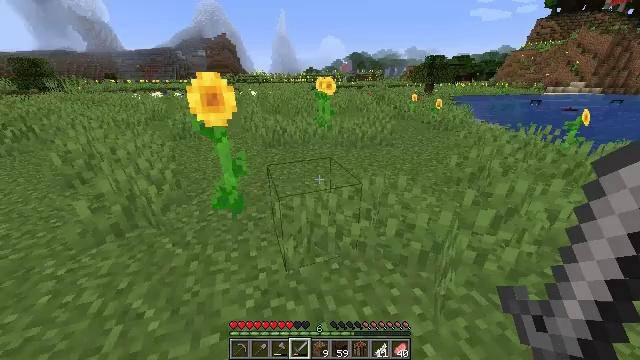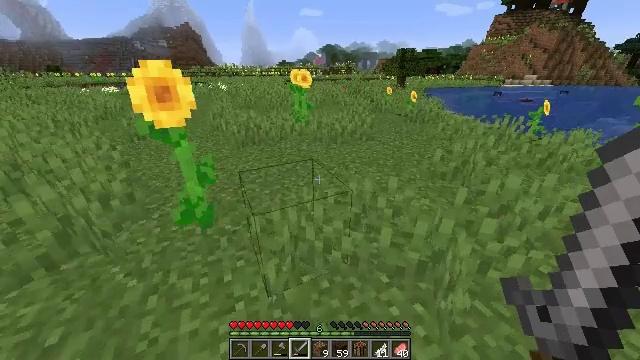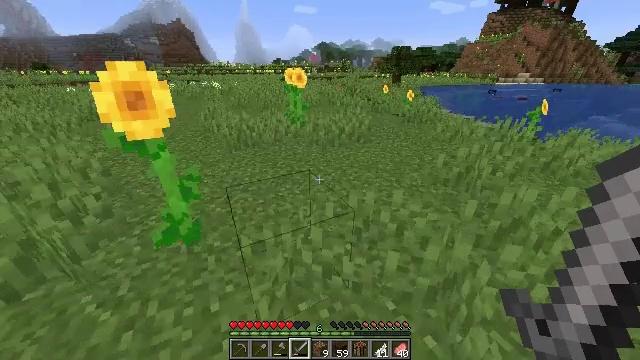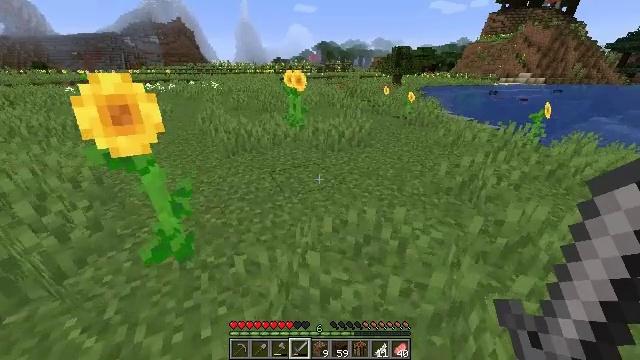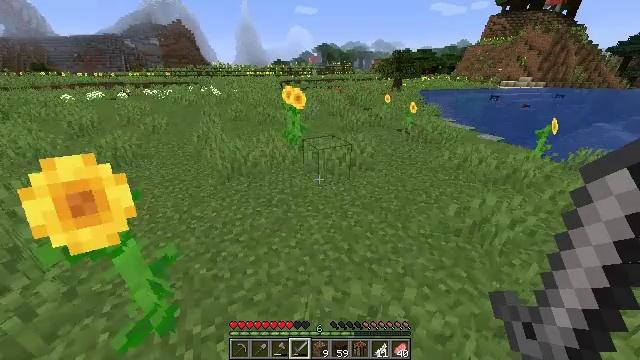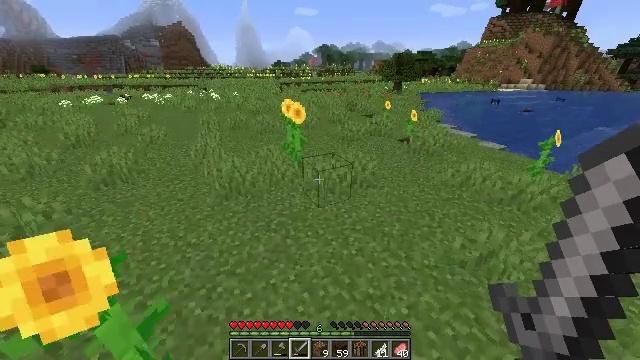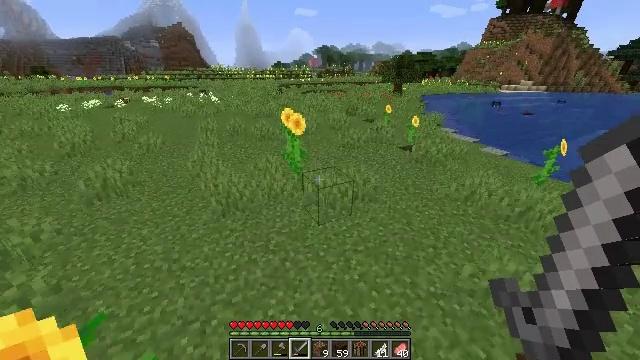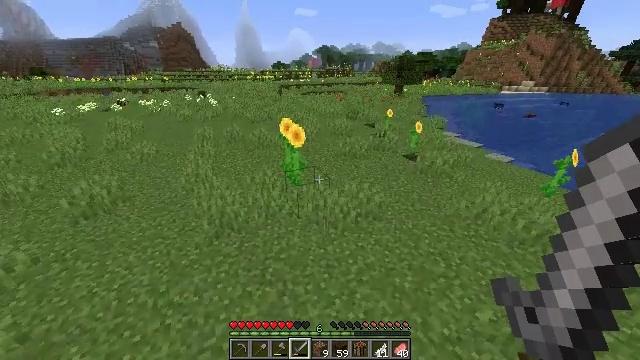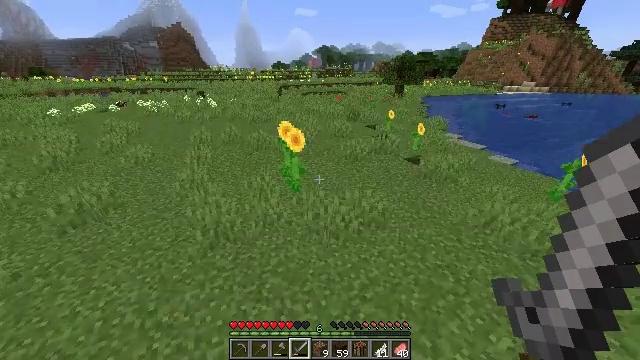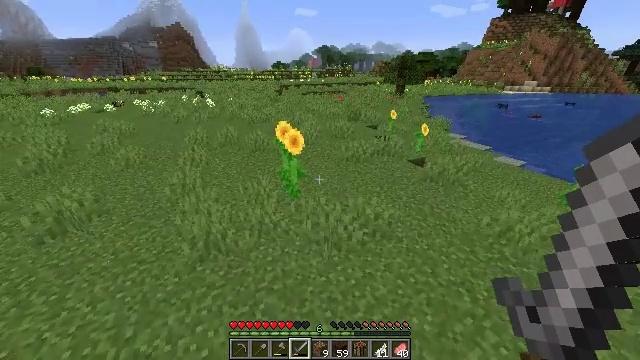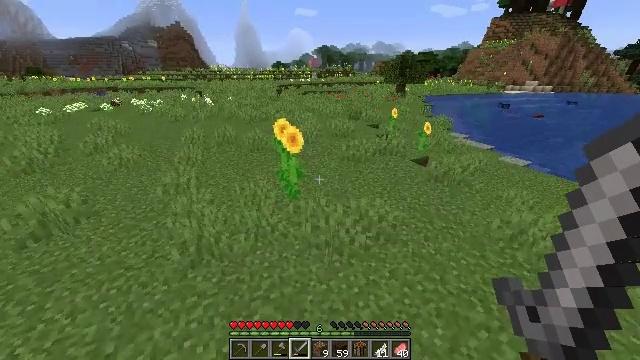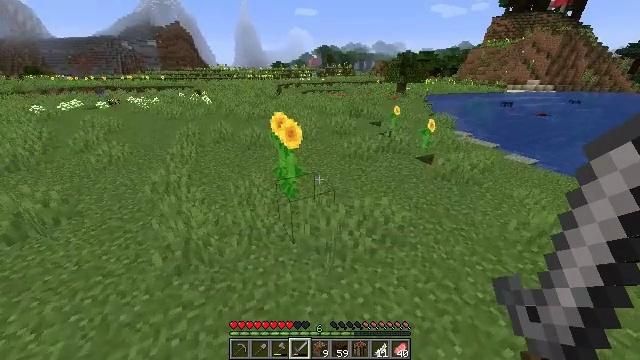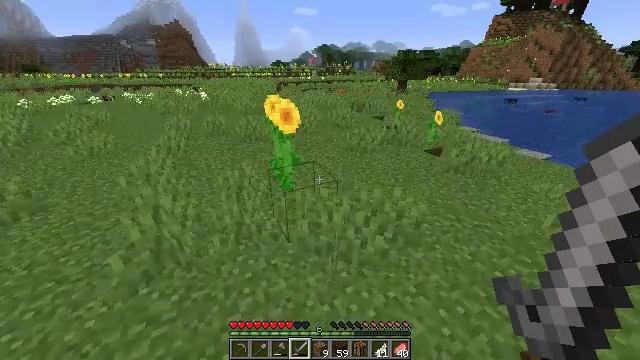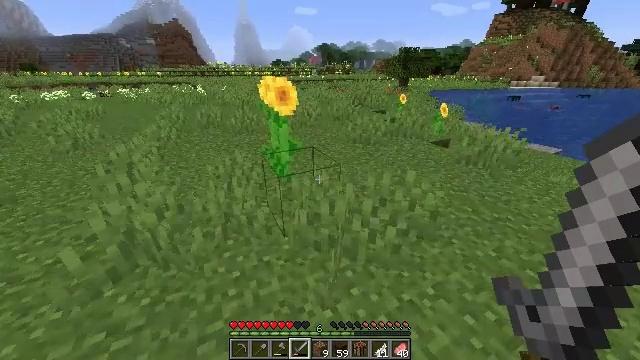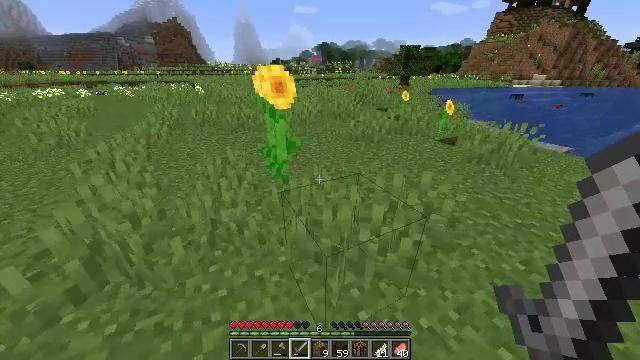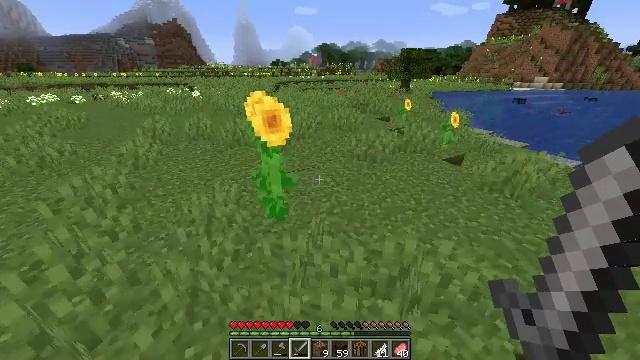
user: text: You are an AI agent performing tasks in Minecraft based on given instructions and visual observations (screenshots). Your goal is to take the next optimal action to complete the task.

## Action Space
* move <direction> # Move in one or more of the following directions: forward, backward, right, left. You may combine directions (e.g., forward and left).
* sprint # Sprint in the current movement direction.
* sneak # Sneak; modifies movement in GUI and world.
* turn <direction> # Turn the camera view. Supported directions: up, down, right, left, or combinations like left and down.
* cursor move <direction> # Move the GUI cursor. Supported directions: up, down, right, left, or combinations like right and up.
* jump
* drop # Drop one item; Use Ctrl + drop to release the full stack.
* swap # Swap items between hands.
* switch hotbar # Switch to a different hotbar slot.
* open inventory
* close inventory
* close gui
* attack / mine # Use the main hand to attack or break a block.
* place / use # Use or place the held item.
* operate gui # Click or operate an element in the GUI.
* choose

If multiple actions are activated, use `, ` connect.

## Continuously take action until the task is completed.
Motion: motion action
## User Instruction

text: Collect sunflower from the field.
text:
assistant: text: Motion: move forward, sprint, turn right and down
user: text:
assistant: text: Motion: move forward, sprint, turn right
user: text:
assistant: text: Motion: move forward, sprint, jump
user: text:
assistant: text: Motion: move forward, sprint, jump
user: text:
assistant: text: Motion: move forward, sprint, jump
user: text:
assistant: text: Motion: move forward, sprint, jump
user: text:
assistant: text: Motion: move forward, sprint, jump
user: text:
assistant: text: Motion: move forward, sprint, jump
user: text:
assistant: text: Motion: move forward, sprint, jump
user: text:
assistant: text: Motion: move forward, sprint, jump
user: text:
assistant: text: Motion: move forward, sprint, jump
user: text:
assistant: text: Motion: move forward, sprint, jump
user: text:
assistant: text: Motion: move forward, sprint, jump
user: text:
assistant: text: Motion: move forward, sprint, jump
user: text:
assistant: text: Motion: move forward, sprint, jump
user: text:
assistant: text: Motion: move forward, sprint, jump
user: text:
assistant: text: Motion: move forward, sprint, jump
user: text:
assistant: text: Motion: move forward, sprint, jump
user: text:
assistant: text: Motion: move forward, sprint, jump
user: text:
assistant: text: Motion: move forward, sprint, jump
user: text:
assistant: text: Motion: move forward, sprint, jump
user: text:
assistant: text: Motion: move forward, sprint, jump
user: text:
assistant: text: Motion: move forward, sprint, jump
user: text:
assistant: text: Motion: move forward, sprint, jump
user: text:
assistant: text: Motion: move forward, sprint, jump
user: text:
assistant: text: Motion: move forward, sprint, jump
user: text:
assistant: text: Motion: move forward, sprint, jump
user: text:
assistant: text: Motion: move forward, sprint, jump
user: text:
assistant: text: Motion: move forward, sprint, jump
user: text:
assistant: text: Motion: move forward, sprint, jump